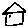
Label: house